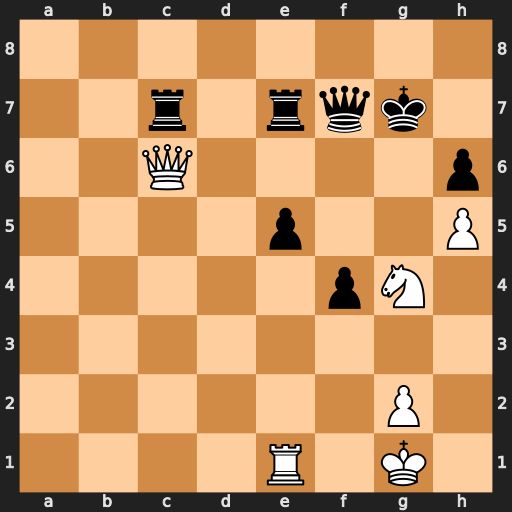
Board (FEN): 8/2r1rqk1/2Q4p/4p2P/5pN1/8/6P1/4R1K1
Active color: w
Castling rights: -
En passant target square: -
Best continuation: Qxh6+ Kg8 Nf6+ Qxf6 Qxf6